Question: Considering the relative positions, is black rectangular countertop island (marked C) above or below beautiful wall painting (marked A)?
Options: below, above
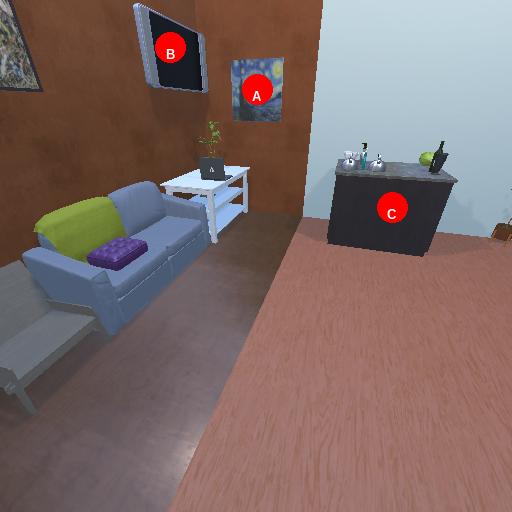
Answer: below